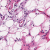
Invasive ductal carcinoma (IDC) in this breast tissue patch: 0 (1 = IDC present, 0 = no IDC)